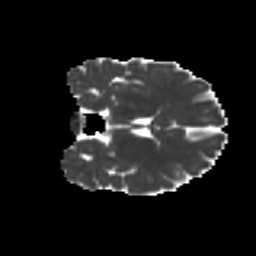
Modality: MD
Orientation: coronal
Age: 29
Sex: male
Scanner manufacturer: ge
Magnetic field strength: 3 T
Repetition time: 7.8 s
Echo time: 0.0609 s